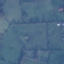
Land use / land cover class: Pasture